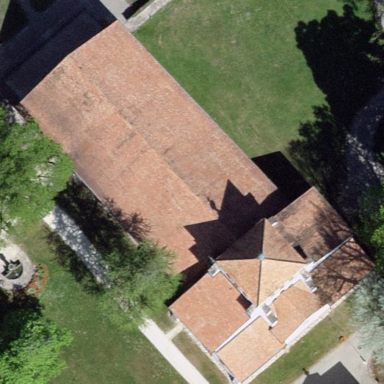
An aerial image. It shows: Historic church building.